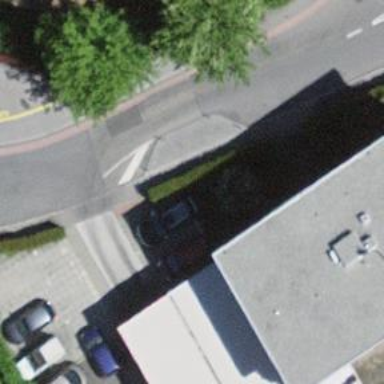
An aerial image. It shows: Bus stop along the road.